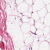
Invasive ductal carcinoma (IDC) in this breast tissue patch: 0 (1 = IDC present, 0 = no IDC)